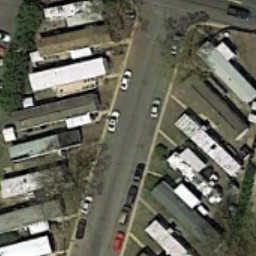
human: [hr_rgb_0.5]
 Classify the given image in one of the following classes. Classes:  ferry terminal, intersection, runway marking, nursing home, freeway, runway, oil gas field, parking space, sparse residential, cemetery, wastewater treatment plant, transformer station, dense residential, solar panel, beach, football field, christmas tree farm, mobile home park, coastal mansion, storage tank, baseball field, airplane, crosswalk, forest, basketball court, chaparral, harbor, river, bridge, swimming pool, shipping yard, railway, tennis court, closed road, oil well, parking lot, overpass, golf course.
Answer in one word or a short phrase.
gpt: mobile home park